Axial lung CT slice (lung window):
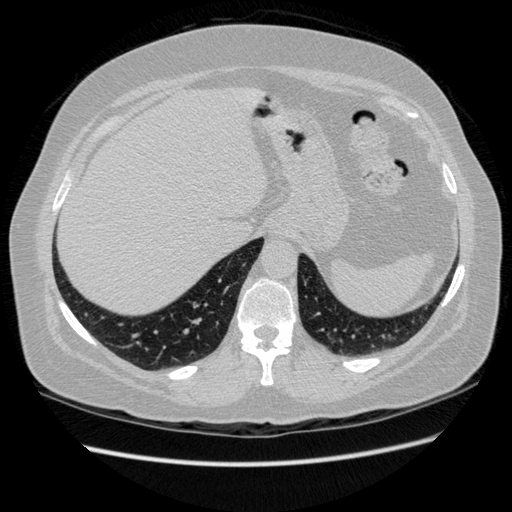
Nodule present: no